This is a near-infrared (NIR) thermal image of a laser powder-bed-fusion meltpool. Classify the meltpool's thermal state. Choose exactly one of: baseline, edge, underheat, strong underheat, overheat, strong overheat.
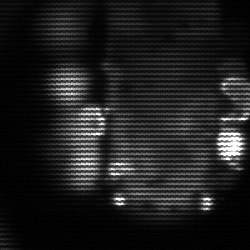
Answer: strong underheat